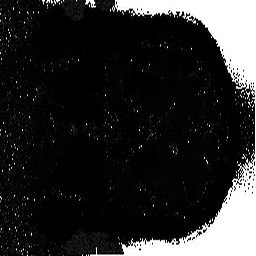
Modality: T2starmap
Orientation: coronal
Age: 67
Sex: male
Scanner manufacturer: siemens
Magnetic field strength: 3 T
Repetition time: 0.043 s
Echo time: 0.00184 s